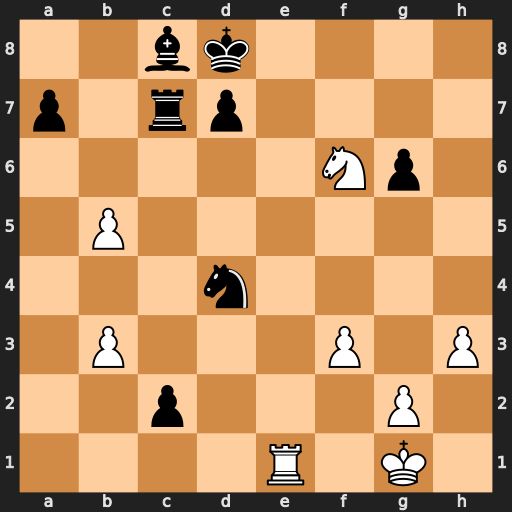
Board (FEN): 2bk4/p1rp4/5Np1/1P6/3n4/1P3P1P/2p3P1/4R1K1
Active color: w
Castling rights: -
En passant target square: -
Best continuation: Re8#